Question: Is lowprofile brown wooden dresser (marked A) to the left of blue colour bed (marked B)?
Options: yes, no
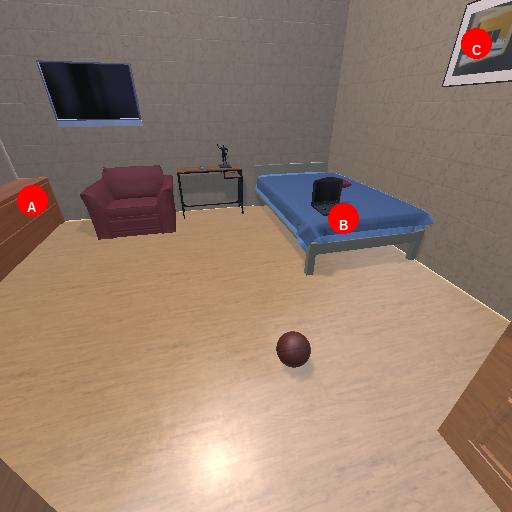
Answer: yes